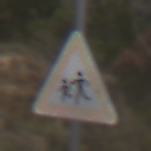
Verkehrszeichen: KinderRechts
Umgebung: Outdoor, Nature
Tageszeit: Midday
Wetter: Overcast
Licht: Natural
Jahreszeit: NotSpecified
Kontrast: LowContrast